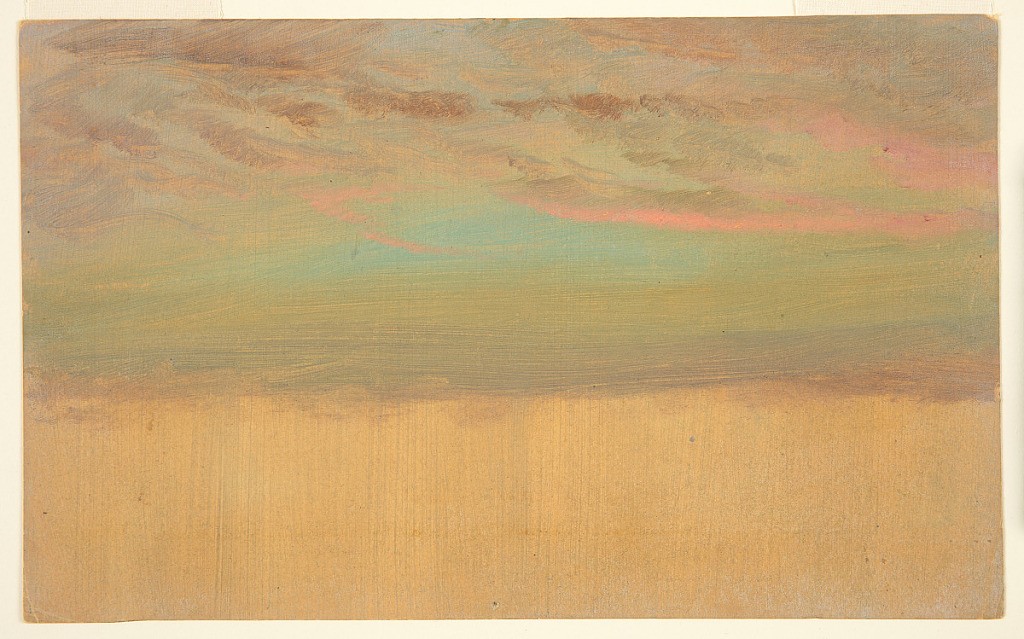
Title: Sketch of the Sky
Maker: Frederic Edwin Church, American, 1826–1900
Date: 1870–80
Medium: Brush and oil on white paperboard
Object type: drawing
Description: Atmosphere sketch showing a view of a partially cloudy sky at sunrise or sunset. Along the upper margin, numerous wispy clouds are illuminated in shades of ruddy purple and pink, catching the reddish light at the edge of day. The sky behind these clouds is a gradient from light green to light blue, while the landscape below is possibly rendered in a shade of purplish brown at lower right. The lower half of the composition unfinished, showing only the light brown ground color.